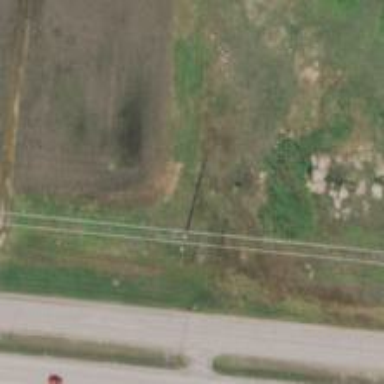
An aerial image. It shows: Power pole.